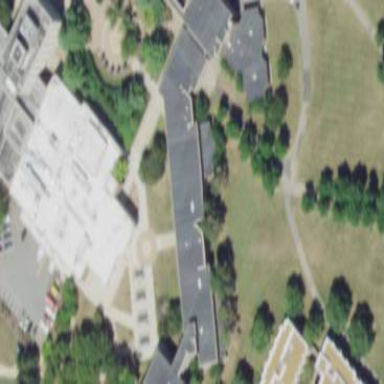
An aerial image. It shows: University building.